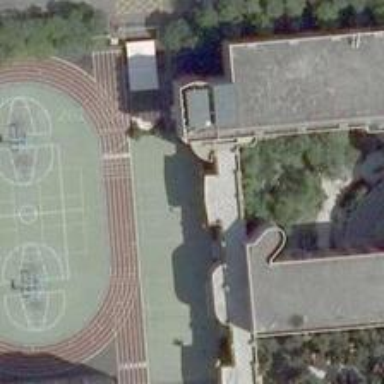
A playground which is not very big is next to this building .